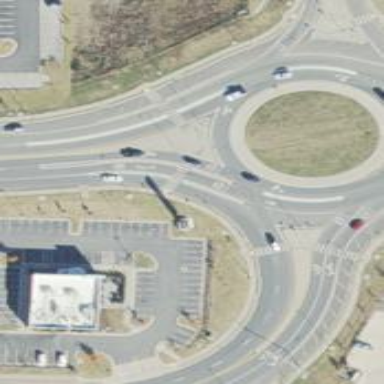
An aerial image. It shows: Footway that serves as traffic island.